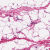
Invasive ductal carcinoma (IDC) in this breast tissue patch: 0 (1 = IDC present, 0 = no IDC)